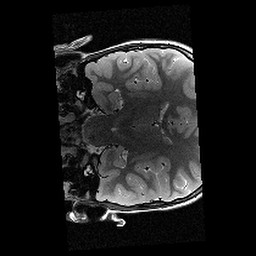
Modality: T2w
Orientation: coronal
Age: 9
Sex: female
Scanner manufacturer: siemens
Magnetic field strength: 3 T
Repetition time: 9.23 s
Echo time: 0.067 s